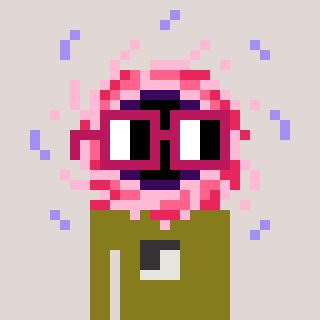
a pixel art character with square dark red glasses, a blackhole-shaped head and a gunk-colored body on a warm background